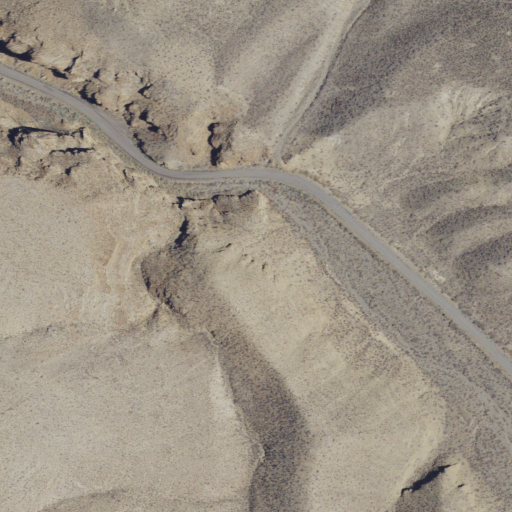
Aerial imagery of valley in California named Deadman Canyon containing shrub, low intensity development, medium intensity development, open development, and high intensity development